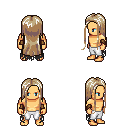
a pixel art fantasy rpg character, male body template, human, tanned skin, black tattered cape, white pants, white blonde extra-long hairstyle, cloth bracers, four views (front, back, left, right), 2x2 character sprite sheet, small pixel art, hard edges, no anti-aliasing